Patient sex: M
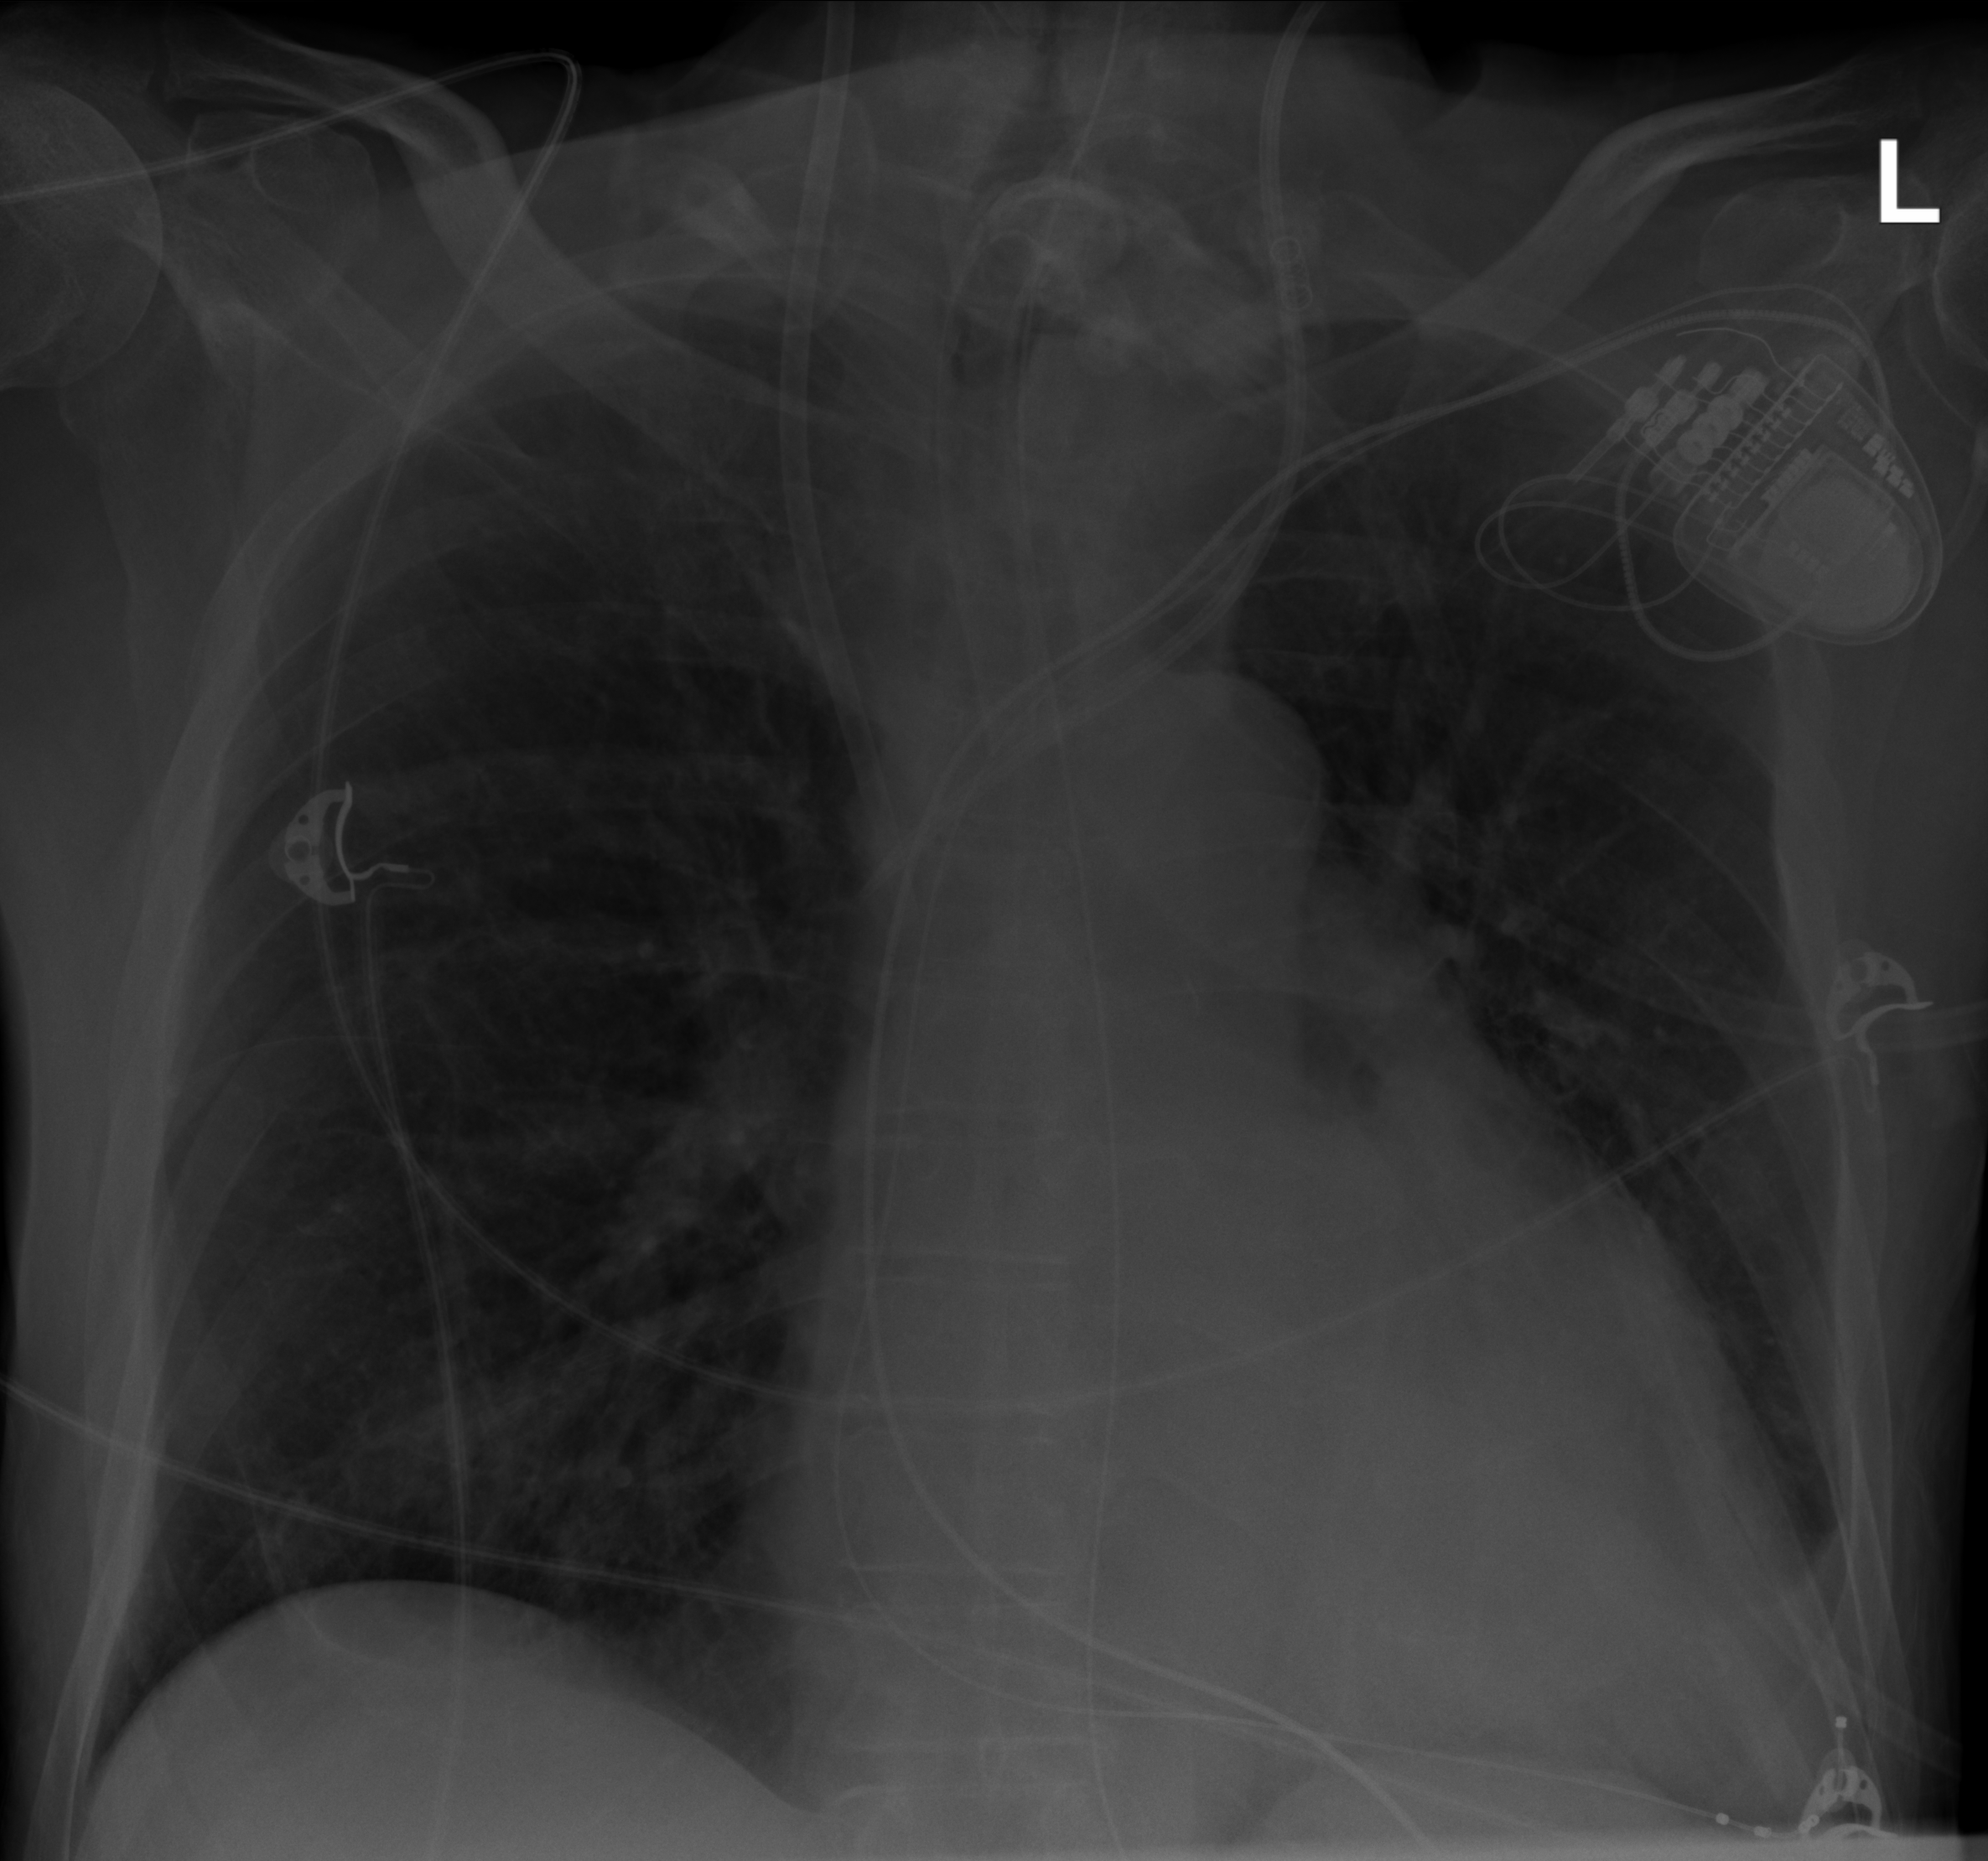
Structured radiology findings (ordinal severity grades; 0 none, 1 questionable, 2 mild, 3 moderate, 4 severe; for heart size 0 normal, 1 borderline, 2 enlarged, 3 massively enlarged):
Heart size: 2
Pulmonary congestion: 0
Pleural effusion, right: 0
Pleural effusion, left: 2
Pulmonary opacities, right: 1
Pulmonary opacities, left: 0
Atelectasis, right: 2
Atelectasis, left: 0